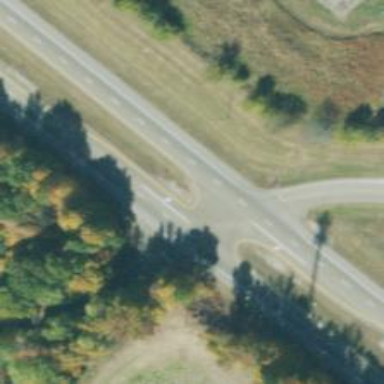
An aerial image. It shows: Expressway with dual carriageways made of asphalt at trunk level.